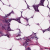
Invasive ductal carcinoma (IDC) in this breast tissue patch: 0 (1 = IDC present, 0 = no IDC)